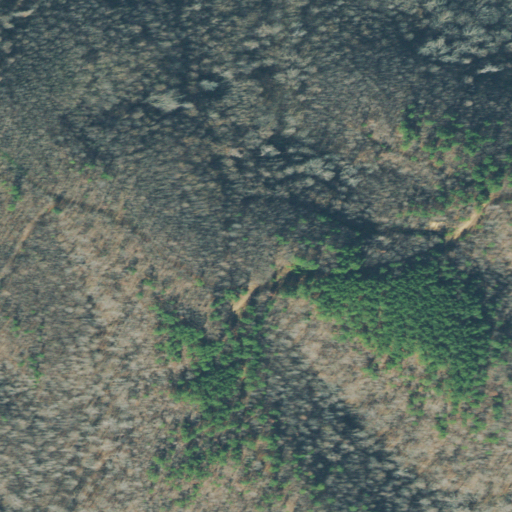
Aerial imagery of ridge(s) in Tennessee named Crossno Ridge containing deciduous forest and evergreen forest